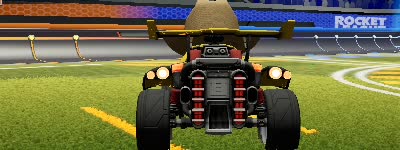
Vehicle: octane